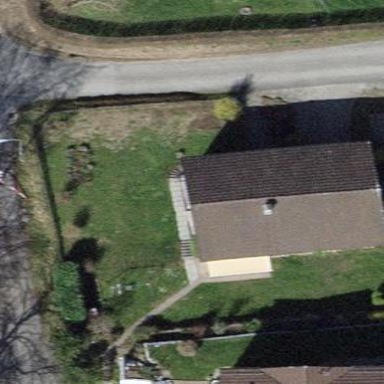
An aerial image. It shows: Detached building with gabled roof.